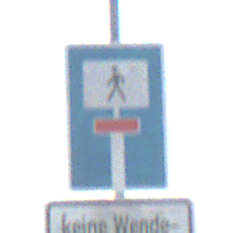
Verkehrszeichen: SackgasseFussgaengerDurchlaessig
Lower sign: HinweisGeaenderteVorfahrtVerkehrsfuehrungVerkehrsregelung3
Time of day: SunriseSunset
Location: Outdoor (Nature)
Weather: Clear
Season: NotSpecified
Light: Natural